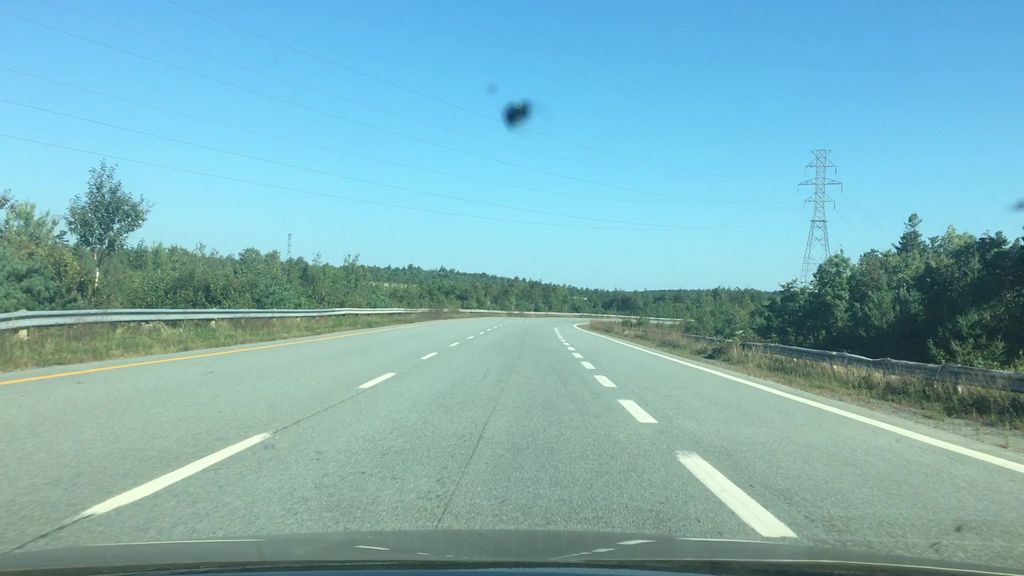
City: halifax